Question: Traditionally, in 3D projections, the Y-axis is the axis that represents "up and down". I learned to think of it, with other engines, as that axis being the Z-axis. What I was wondering was whether there is a way in <URL> to make the Z-axis the "up/down" axis. If so, are there any consequences to it?
Here is a diagram of what I want:

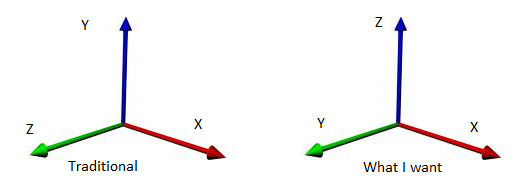
Answer: You could just change the camera rather than the entire coordinate system. For example:
'''
var WIDTH = 1024;
var HEIGHT = 768;
var VIEW_ANGLE = 45;
var ASPECT = WIDTH / HEIGHT;
var NEAR = 0.1;
var FAR = 10000;
camera = new THREE.PerspectiveCamera(VIEW_ANGLE, ASPECT, NEAR, FAR);
camera.position.z = 300;
camera.up = new THREE.Vector3( 0, 0, 1 );
scene.add(camera);
'''
This changes the 'up' vector for the camera to use Z-UP.
---
:
To illustrate an example, here's the jsfiddle you created slightly modified to call 'lookAt' after setting the 'up' vector: <URL>